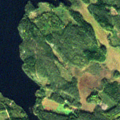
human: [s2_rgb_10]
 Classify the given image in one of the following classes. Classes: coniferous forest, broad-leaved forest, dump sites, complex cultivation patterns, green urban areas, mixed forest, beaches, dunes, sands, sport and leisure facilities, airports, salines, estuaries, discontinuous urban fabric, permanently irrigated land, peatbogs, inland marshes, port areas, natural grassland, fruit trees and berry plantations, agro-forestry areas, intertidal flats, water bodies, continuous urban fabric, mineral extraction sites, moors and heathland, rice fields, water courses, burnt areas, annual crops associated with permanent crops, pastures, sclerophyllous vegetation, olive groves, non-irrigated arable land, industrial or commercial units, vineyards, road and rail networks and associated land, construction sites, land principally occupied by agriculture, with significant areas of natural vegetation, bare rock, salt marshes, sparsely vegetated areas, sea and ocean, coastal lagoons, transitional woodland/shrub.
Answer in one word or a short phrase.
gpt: coniferous forest, water bodies